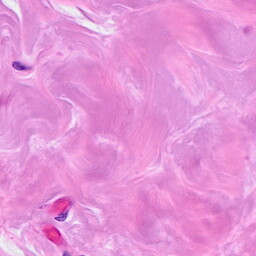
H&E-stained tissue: Breast